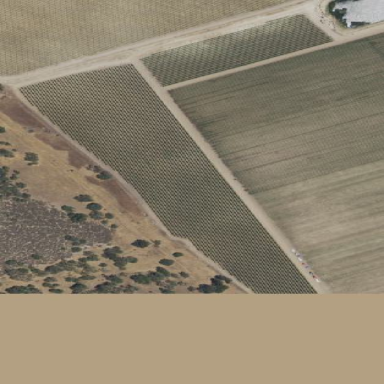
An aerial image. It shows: Vineyard growing grapes.